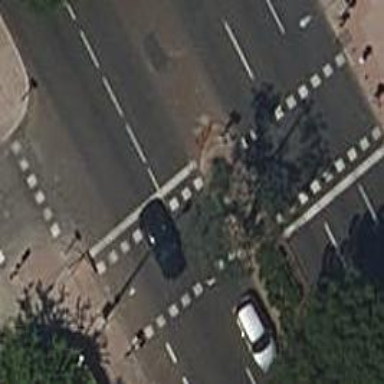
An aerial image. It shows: Crossing with traffic signals.